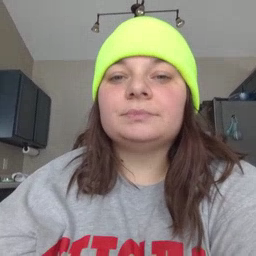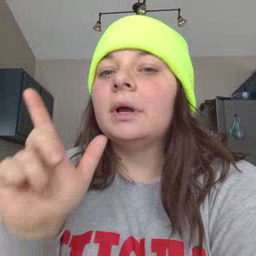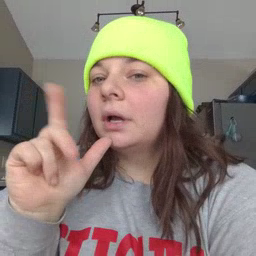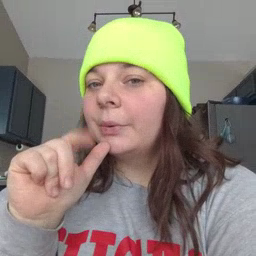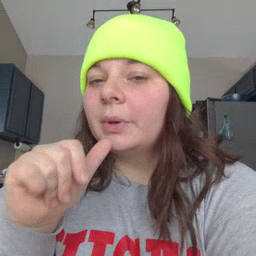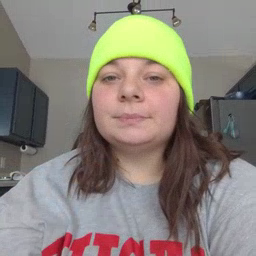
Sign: who